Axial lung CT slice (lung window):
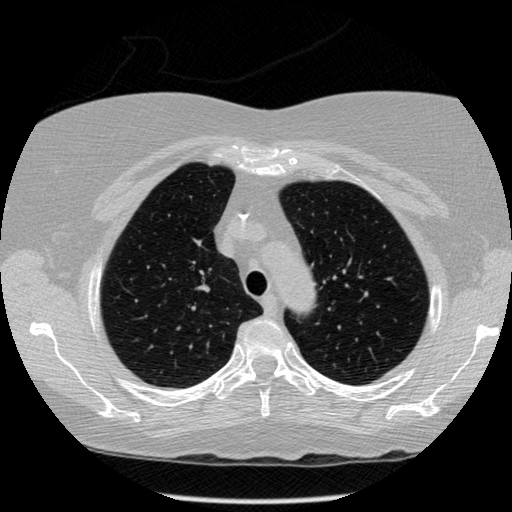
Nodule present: no